Question: What are 'SPAWNWND' and 'NOTIFYWND' parameters in the program path?

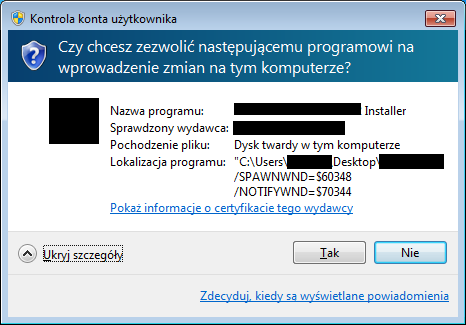
Answer: Those two parameters are used for communication between the elevated and non elevated parts of the setup for '...AsOriginalUser' functionality, exit codes, etc.
You can probably find more details in the <URL>.
Note that these are an implementation detail and you shouldn't rely on them or do anything with the values.